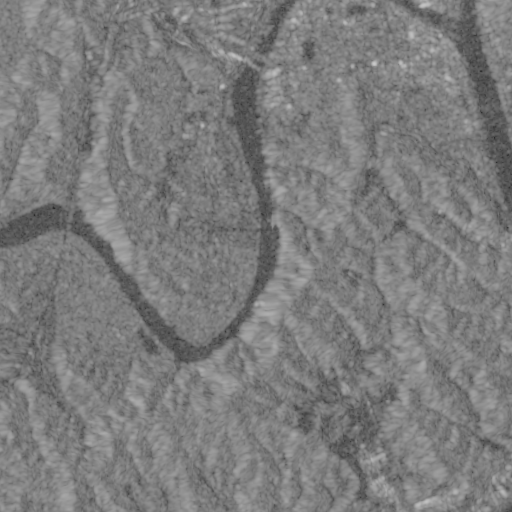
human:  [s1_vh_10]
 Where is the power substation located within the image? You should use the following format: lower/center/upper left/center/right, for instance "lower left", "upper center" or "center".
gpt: The power substation is located in the upper center of the image.
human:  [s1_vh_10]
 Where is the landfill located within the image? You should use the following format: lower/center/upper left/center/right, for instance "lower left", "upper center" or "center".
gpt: There is no landfill in the image.

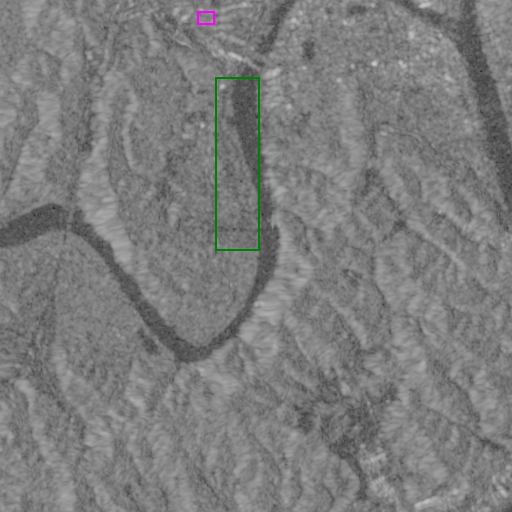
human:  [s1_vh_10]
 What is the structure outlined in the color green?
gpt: The structure outlined in green is a park.
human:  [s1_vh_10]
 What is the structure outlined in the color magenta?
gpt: The structure outlined in magenta is a power substation.
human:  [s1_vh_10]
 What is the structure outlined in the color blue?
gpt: There is no blue outline.